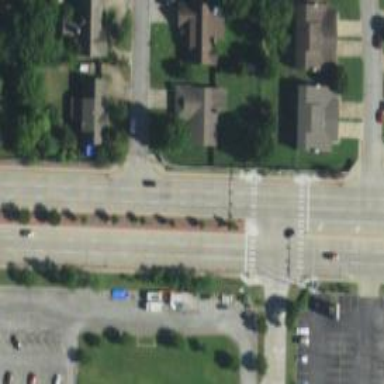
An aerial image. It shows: Footway crossing.